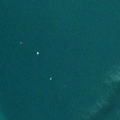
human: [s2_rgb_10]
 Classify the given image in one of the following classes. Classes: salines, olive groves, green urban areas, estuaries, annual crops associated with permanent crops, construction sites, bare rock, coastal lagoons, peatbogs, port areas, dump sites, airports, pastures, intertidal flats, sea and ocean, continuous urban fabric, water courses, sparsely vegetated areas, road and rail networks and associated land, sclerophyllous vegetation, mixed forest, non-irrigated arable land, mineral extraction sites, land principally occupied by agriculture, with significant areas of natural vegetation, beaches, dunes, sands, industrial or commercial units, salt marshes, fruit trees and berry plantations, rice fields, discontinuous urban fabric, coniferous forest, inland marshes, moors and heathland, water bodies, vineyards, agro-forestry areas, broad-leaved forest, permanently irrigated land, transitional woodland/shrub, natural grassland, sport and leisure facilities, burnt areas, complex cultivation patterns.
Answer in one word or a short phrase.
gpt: sea and ocean